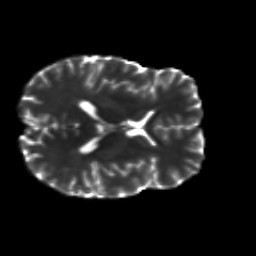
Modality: T2w
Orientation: axial
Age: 26
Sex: male
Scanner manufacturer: siemens
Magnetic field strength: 3 T
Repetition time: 8.8 s
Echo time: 0.085 s